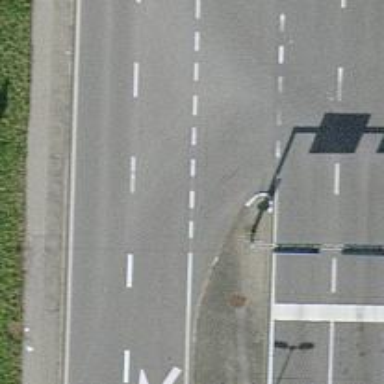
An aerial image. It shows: Road with traffic signals.